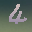
Label: 4